Question: I have sucessfully got the data from my server and displayed it in my ListView and now i want to implement Click event in the ListView Items. For now i am displaying the "id" and "SomeText" in my List view.
My Question is How to implement a Click event in the ListView in such a way that if i click one particular row, it would display the "id" from the server(not from the actual array which starts from "0") in the toast message.
Below is the Code and screen shot of what i am getting when the list items are being clicked.
I hope someone could help me out with this one; any link or a snippet of code would be very helpful.
Thank you soo much.
Christine

public class Welcome extends Activity {
'''
public static String token;
String nam;
String dat;
String name;
JSONArray tasks;
long id2;
TextView textView;
ListView lvList;
private ArrayAdapter<String>mListData;
String emailAdd = "rohan@bbtdigital.com";
@SuppressLint("NewApi") @Override
protected void onCreate(Bundle savedInstanceState){
super.onCreate(savedInstanceState);
setContentView(R.layout.welcome);
//======================================================================================================
//======================== GETTING THE VALUE FROM THE SHARED PREF ======================================
SharedPreferences sharedpreferences = getSharedPreferences(Login.MyPREFERENCES, Context.MODE_PRIVATE);
token = sharedpreferences.getString("tokenKey","");
//Log.e("TOKEN", token);
//======================================================================================================
//=====================================================================================================
lvList = (ListView) findViewById(R.id.chat_drawer);
textView = (TextView) findViewById(R.layout.msg_chat);
mListData = new ArrayAdapter<String>(this, R.layout.msg_chat);
lvList.setAdapter(mListData);
mListData.setNotifyOnChange(true);
historyMessage();
}
private void historyMessage() {
// TODO Auto-generated method stub
new Thread(new Runnable(){
@Override
public void run() {
// TODO Auto-generated method stub
try{
HttpClient client = new DefaultHttpClient();
String SetServerString = "";
HttpGet httpget = new HttpGet("http://xxxx.xxx.com/api/v1/agent-tasks?token="+token);
ResponseHandler<String> responseHandler = new BasicResponseHandler();
SetServerString = client.execute(httpget, responseHandler);
//Log.e("LIST vIEW ", SetServerString);
HttpResponse mike = client.execute(httpget);
HttpEntity entit = mike.getEntity();
dat = EntityUtils.toString(entit);
//Log.e("STRING From ", dat);
try{
JSONObject responseObject = new JSONObject(SetServerString);
JSONArray responseArray = responseObject.getJSONArray("response");
JSONObject firstResponse = responseArray.getJSONObject(0);
tasks = firstResponse.getJSONArray("tasks");
//System.out.println("asdfasdfsadf" + tasks);
runOnUiThread(new Runnable(){
@Override
public void run() {
// TODO Auto-generated method stub
for(int i = 0; i < tasks.length(); i++){
try{
JSONObject task = tasks.getJSONObject(i);
id2 = task.getInt("id");
name = task.getString("name");
String fulldata = id2 + "." + " " + name;
mListData.add(fulldata);
//mListData.notifyDataSetChanged();
ListView lvList = (ListView) findViewById(R.id.chat_drawer);
lvList.setOnItemClickListener(new AdapterView.OnItemClickListener() {
public void onItemClick(AdapterView<?> parent, View viewClicked, int position,
long id2) {
// TODO Auto-generated method stub
TextView textView = (TextView) viewClicked;
String message = "you clicked #"+id2+" "+ ",which is string:"+ " " +textView.getText().toString();
Toast.makeText(Welcome.this, message, Toast.LENGTH_LONG).show();
}
});
}
catch (JSONException e){
e.printStackTrace();
}
}
}
});
} catch (JSONException e){
e.printStackTrace();
}
}catch (ClientProtocolException e){
Log.d("HTTPCLIENT", e.getLocalizedMessage());
} catch (IOException e) {
Log.d("HTTPCLIENT", e.getLocalizedMessage());
}
}
}).start();
}
'''
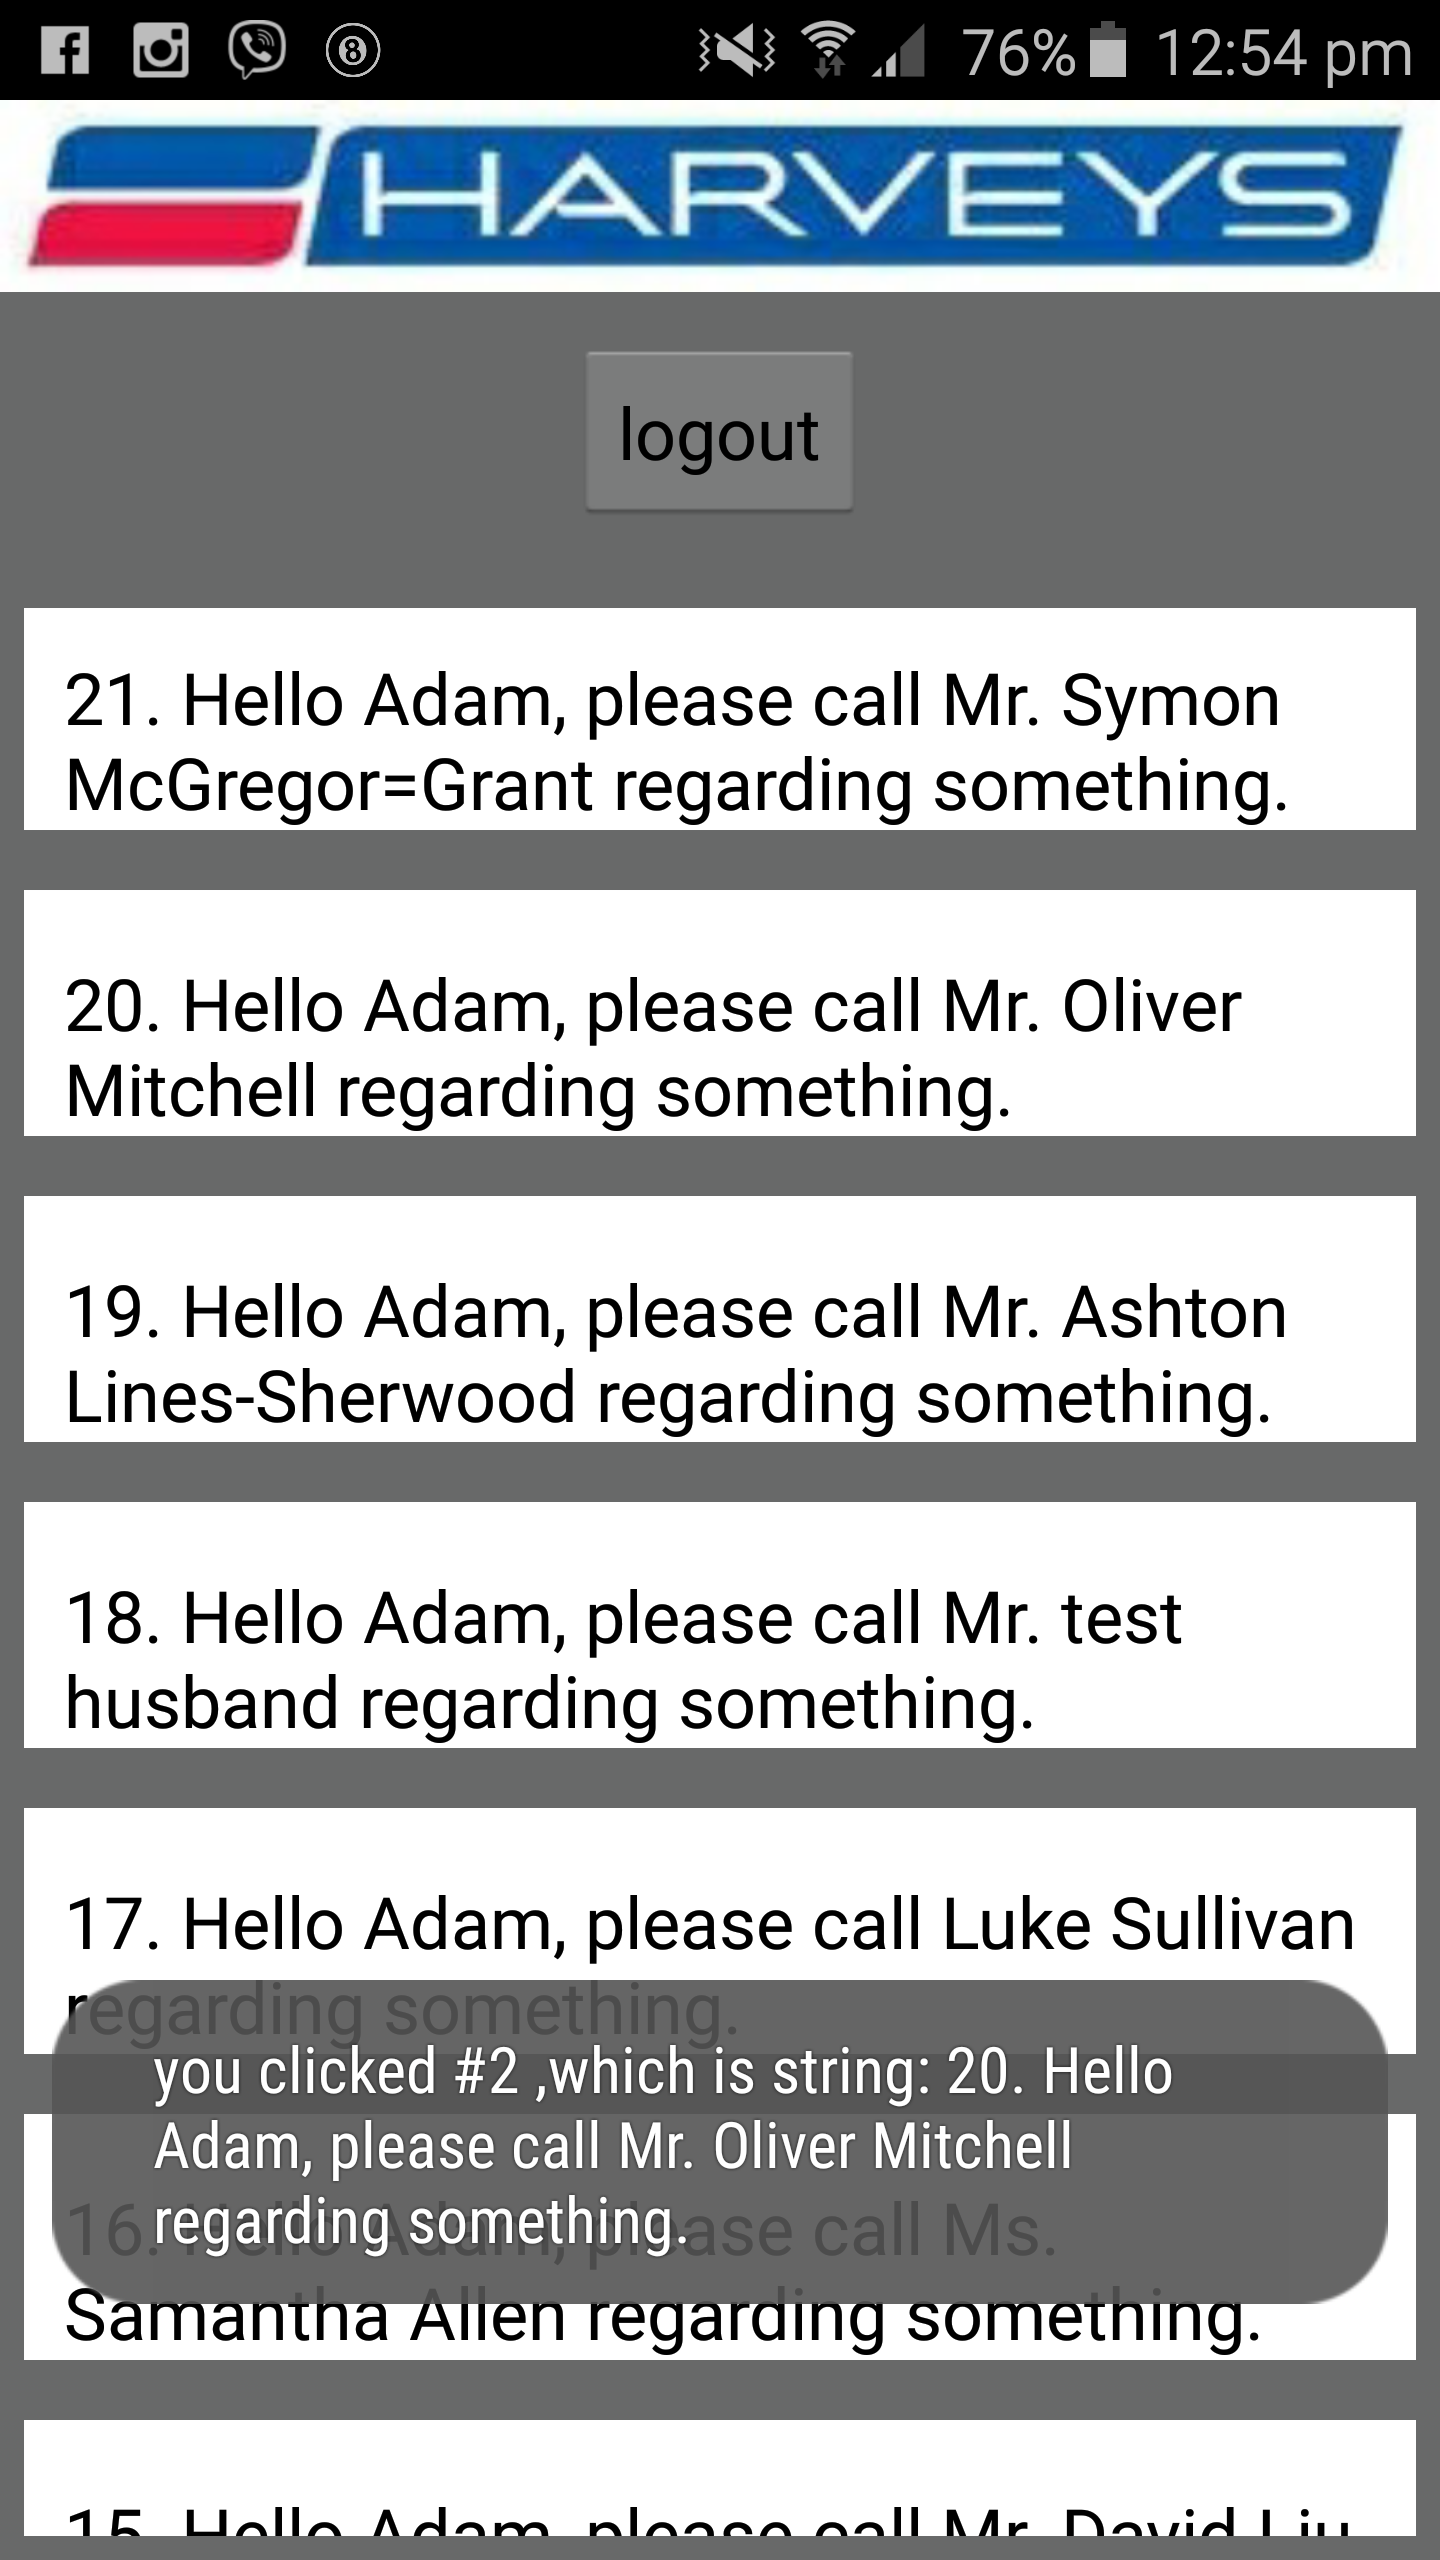
Answer: I would say the main reason you cannot get other information than the String name is because there is no other information than the String name in the adapter's list. So you would need to have a suitable data model and adapter that corresponds to this model. It is perfectly fine to use ArrayAdapter. The snippet would go like this:
'''
class Data {
String name;
int id;
public Data(String name, int id){
this.name = name;
this.id = id;
}
}
class ViewHolder {
TextView msg;
public ViewHolder(View convertView){
msg = (TextView)findViewById(R.id.msgid);//appropriate text view element
// from R.layout.msg_chat
}
}
class MyAdapter extends ArrayAdapter<Data>{
public MyAdapter(Context context) {
super(context, R.layout.msg_chat);
}
@Override
public View getView(int position, View convertView, ViewGroup parent) {
if (convertView == null) {
convertView = LayoutInflater.from(getContext()).inflate(R.layout.msg_chat, parent, false);
ViewHolder viewHolder = new ViewHolder(convertView);
rowView.setTag(viewHolder);
}
ViewHolder holder = (ViewHolder) rowView.getTag();
Data data = getItem(position);
holder.msg.setText("The id is" + data.id);
return convertView;
}
}
'''
Instantiate it:
'''
private MyAdapter mListData;
...
mListData = new MyAdapter(this);
'''
And add the data to adapter like this:
'''
mListData.add(new Data(name, id2));
'''